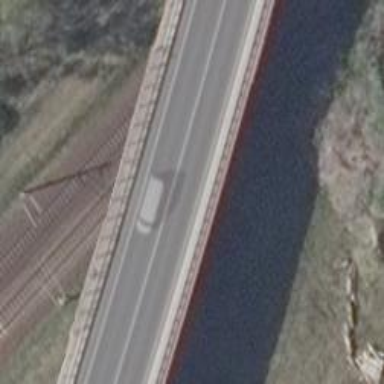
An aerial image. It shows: Asphalt road bridge for motor vehicles at the primary highway level.